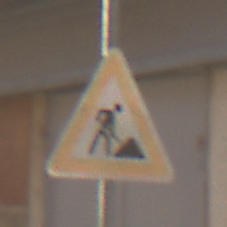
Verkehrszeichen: Arbeitsstelle
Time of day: Midday
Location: Outdoor (Urban)
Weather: Clear
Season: NotSpecified
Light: Natural